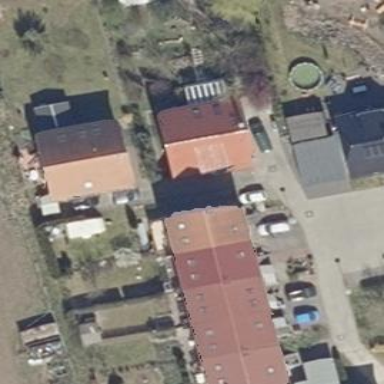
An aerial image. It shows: Terrace building.